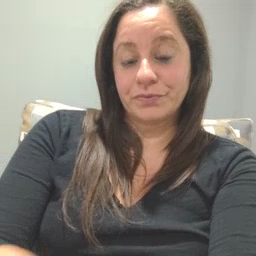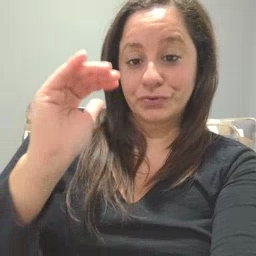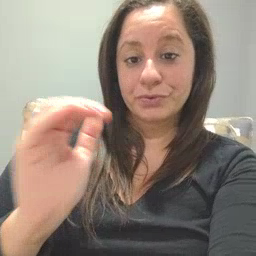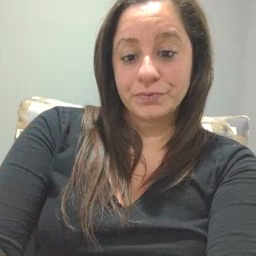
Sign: child